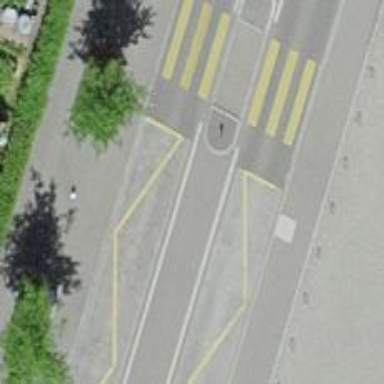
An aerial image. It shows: Bus stop with shelter for public transportation.